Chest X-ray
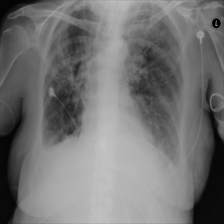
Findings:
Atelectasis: negative
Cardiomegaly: negative
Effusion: negative
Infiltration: negative
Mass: negative
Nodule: negative
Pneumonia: negative
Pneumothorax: negative
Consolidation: negative
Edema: negative
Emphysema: negative
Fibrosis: negative
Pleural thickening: positive
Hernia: negative